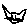
Label: cat